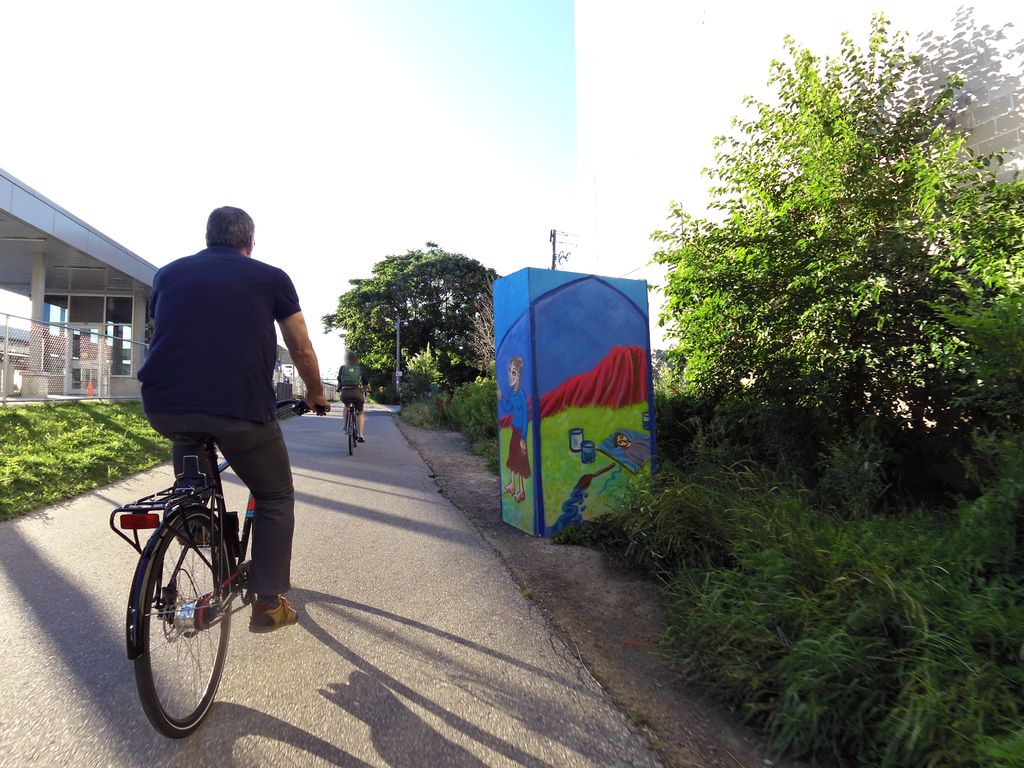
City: toronto